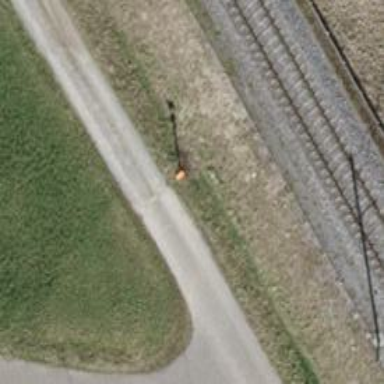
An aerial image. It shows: Object with orange color.